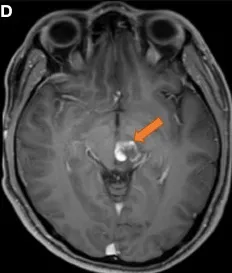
MRI of the head on 2019-08-14. Transverse coronal sagittal enhancement: the lesions showed ring-shaped enhancement, with open ring sign; no obvious necrosis was found in the left thalamus and pons; the size of the lesion was about 25 x 23 x 21 mm.
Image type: radiology (mri)